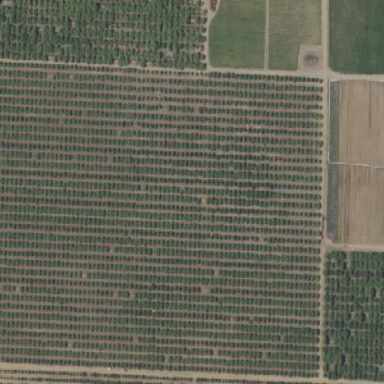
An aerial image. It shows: Orchard filled with almond trees.